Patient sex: M
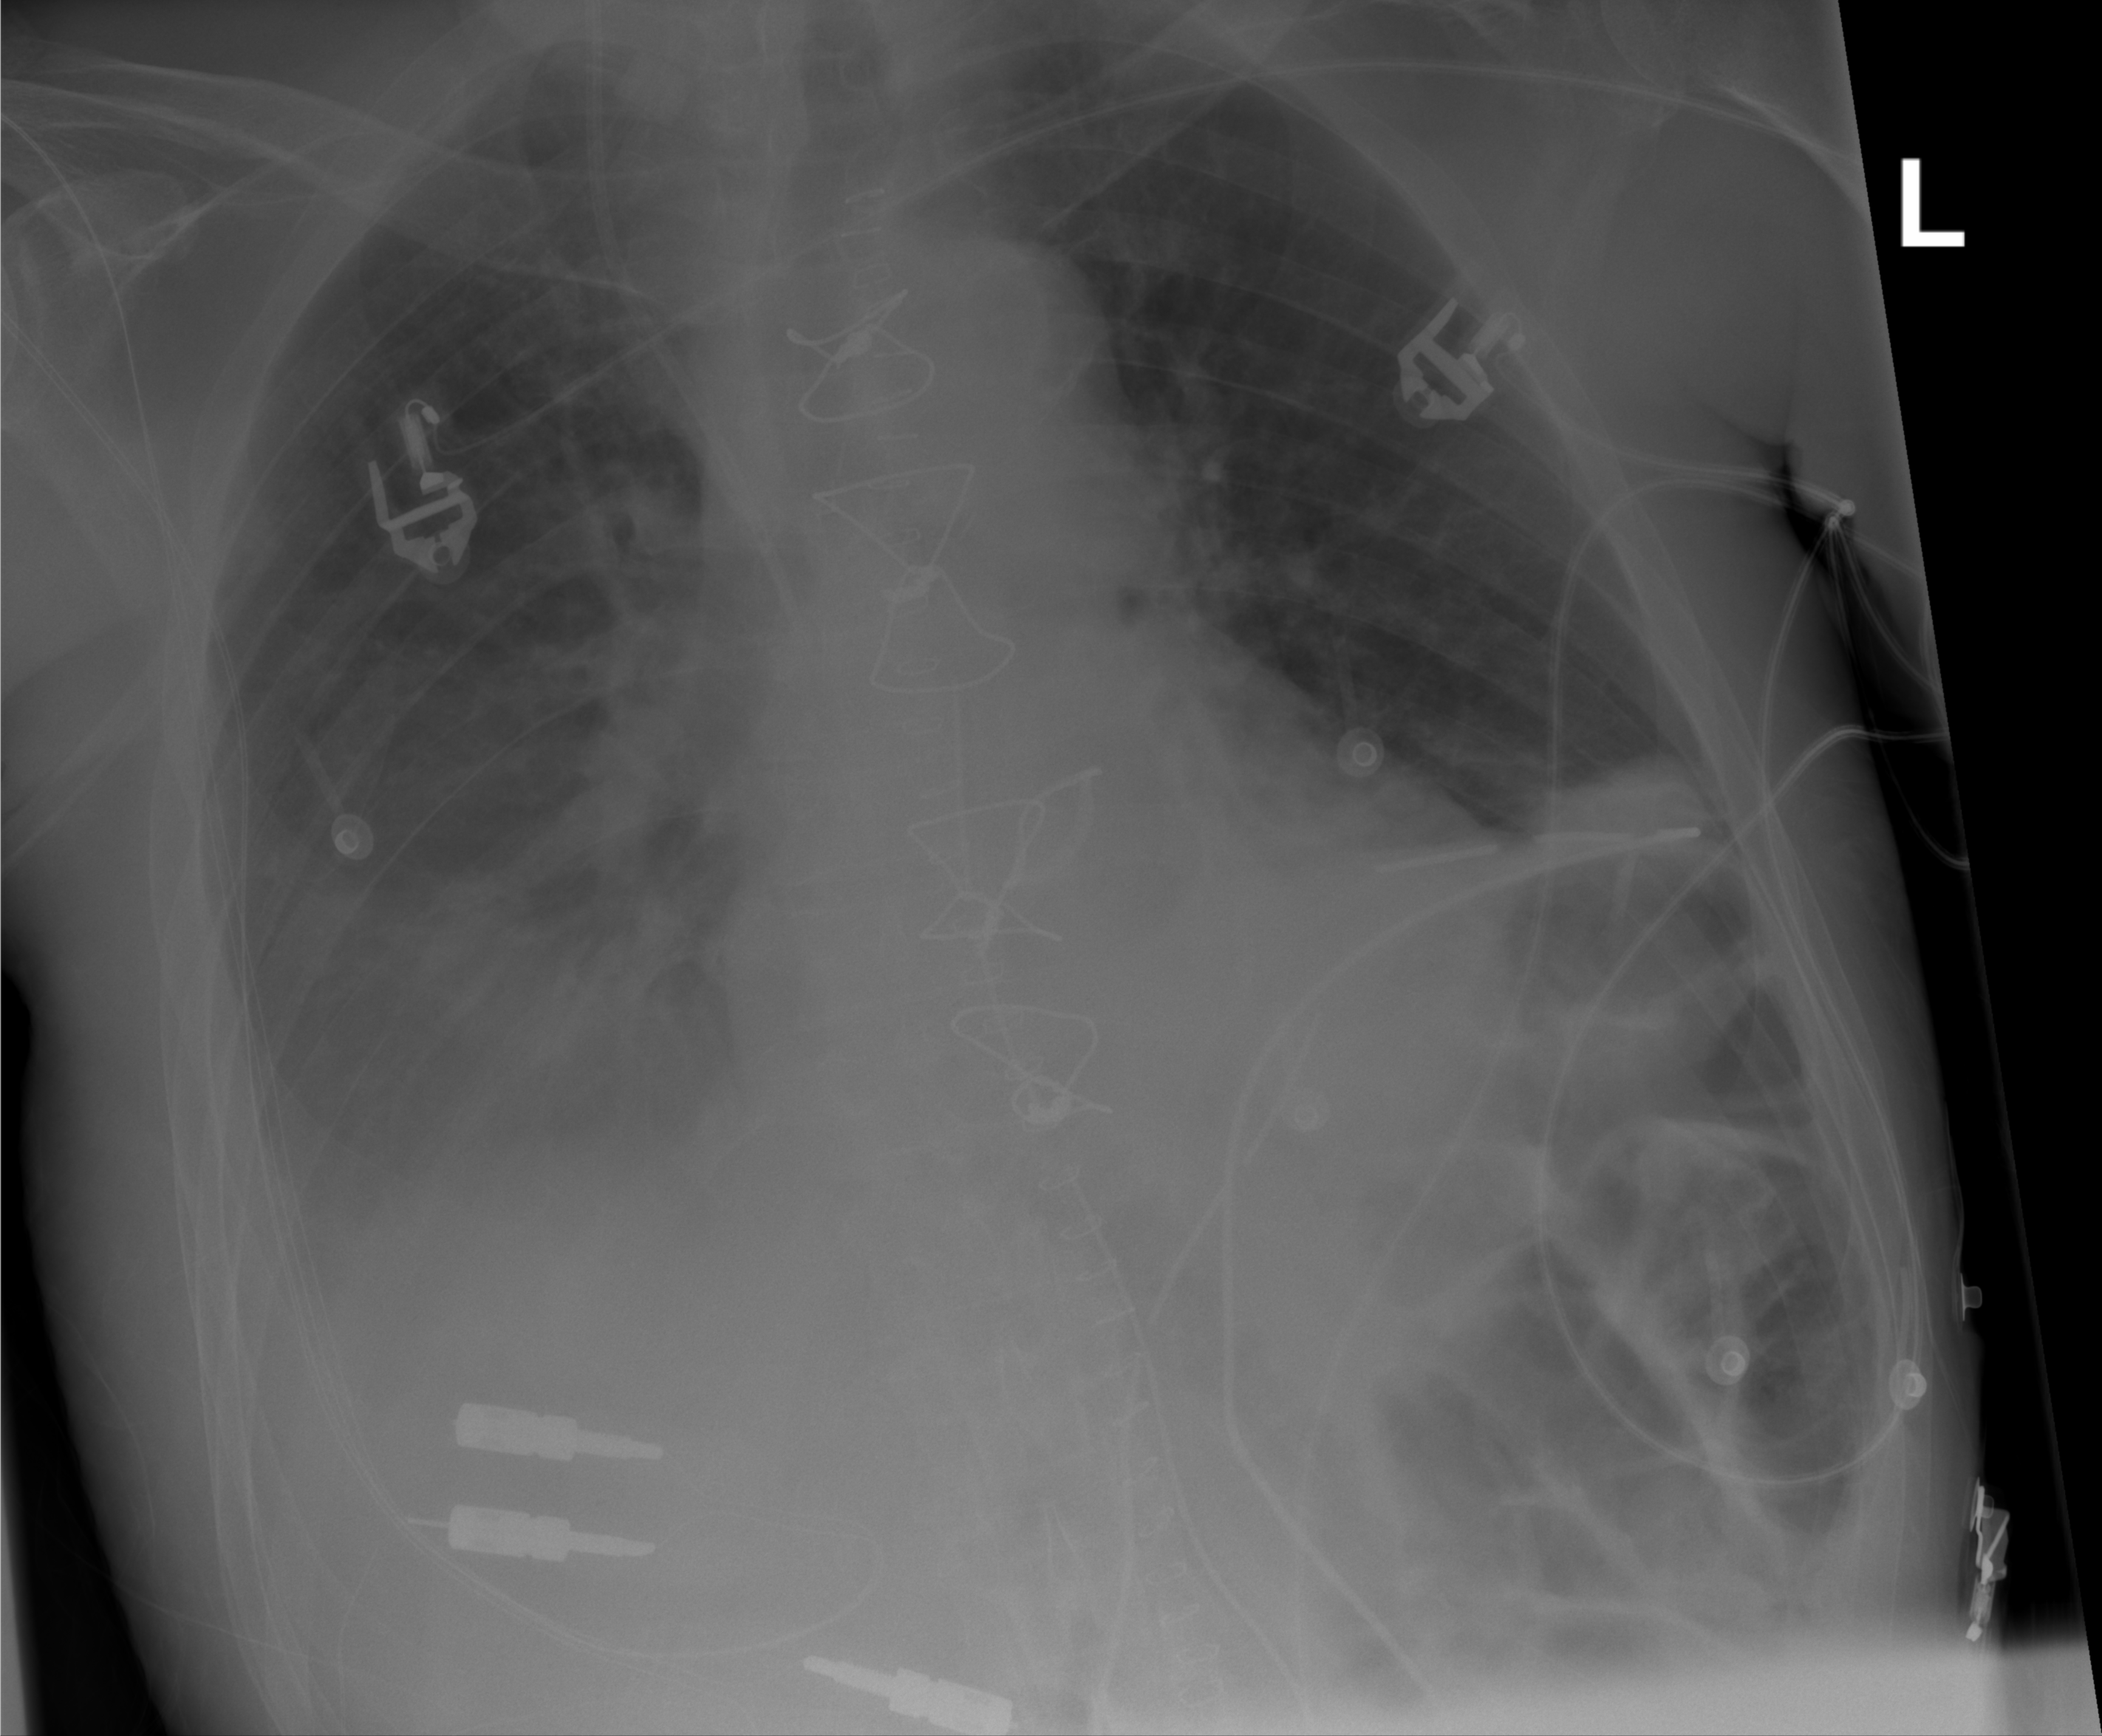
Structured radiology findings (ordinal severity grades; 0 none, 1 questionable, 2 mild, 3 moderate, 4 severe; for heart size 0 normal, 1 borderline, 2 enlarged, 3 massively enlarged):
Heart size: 0
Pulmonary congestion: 2
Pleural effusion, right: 2
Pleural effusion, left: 2
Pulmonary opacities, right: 2
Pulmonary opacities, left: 0
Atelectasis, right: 2
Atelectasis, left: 2